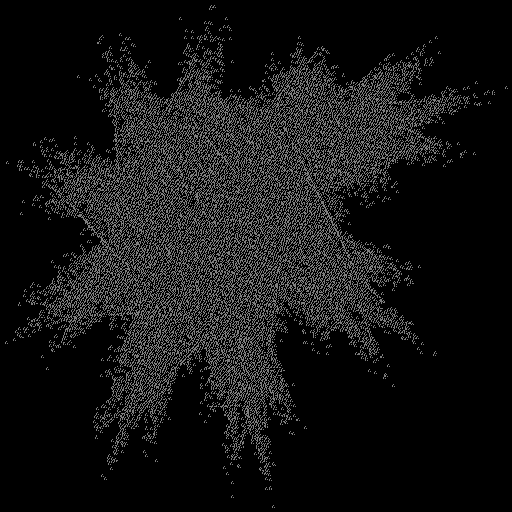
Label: involucre